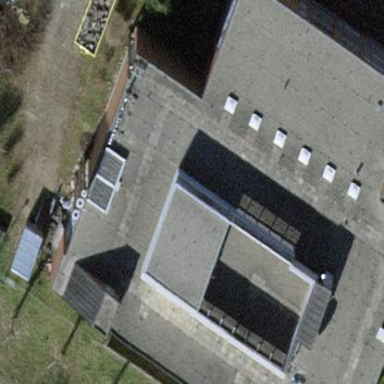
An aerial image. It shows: Orange service building with flat roof.